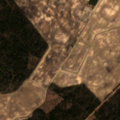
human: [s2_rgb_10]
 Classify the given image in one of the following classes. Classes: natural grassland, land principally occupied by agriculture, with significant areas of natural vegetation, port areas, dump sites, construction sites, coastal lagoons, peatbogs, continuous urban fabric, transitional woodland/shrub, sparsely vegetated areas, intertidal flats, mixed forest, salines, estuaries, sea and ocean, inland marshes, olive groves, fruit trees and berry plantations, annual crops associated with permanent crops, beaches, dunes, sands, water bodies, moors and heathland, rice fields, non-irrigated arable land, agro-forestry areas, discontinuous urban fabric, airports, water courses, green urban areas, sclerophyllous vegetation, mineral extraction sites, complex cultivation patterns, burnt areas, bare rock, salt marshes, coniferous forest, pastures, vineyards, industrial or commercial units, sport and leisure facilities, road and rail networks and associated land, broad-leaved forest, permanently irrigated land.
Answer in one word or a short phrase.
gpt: non-irrigated arable land, coniferous forest, mixed forest